Aerial crown-view tile of a tropical tree (Barro Colorado Island, Panama), acquired 20240611:
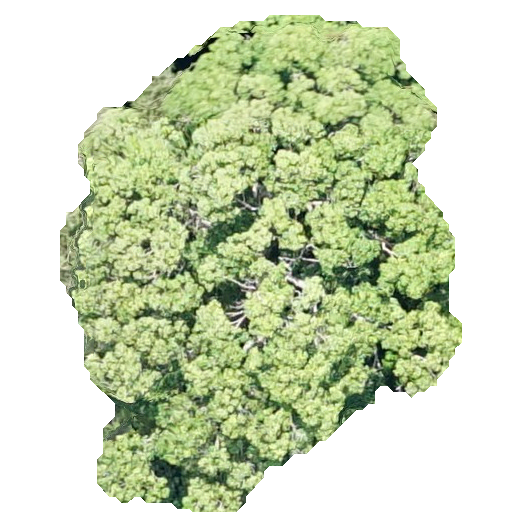
Species: Ocotea leptobotra
GBIF accepted scientific name: Ocotea leptobotra
Crown area: 227.421 m²